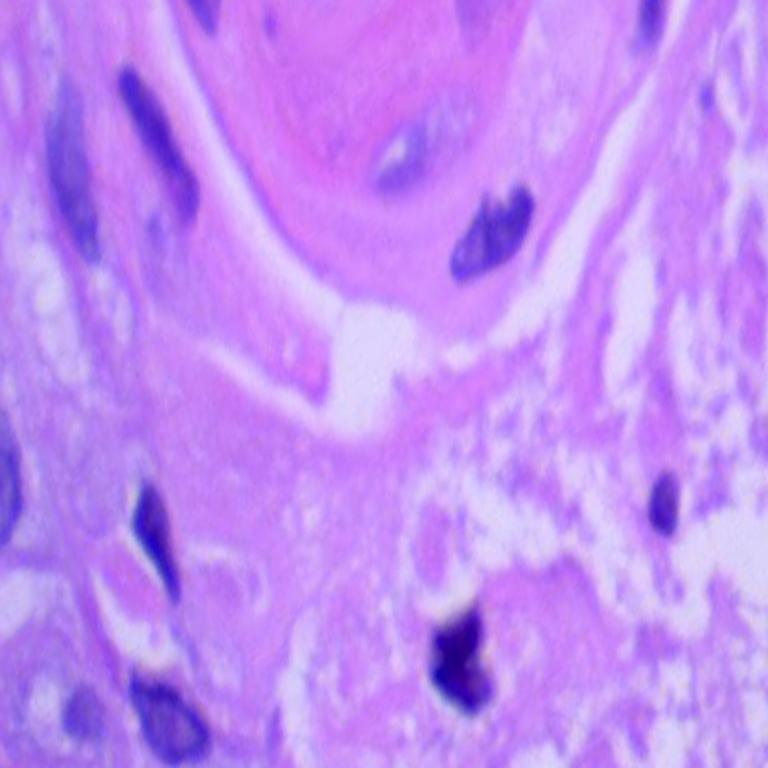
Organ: lung
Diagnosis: squamous carcinomas